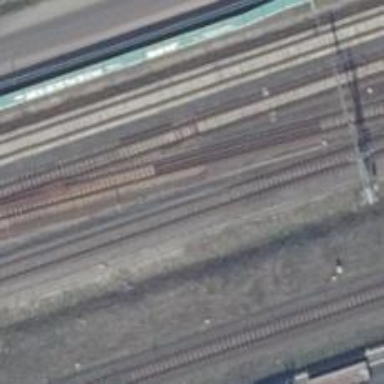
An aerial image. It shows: Railway signal.